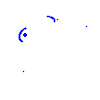
Particle: proton